【题型】填空题　【知识点】平面几何　【难度】medium
如图，画一个正三角形，不画第三边；接着画正方形，对这个正方形，不画第四边；接着画正五边形，对这个正五边形不画第五边；接着画正六边形，…，这样无限画下去，形成一条无穷伸展的等边折线，称为比尔折线。设第 \(n\) 条线段与第 \(n+1\) 条线段所夹的角为 \(\theta_n\ (n \in \mathbf{N}^*), \theta_n \in (0,\pi)\)，则 \(\theta_{2020} = \underline{\ \ \ \ \ \ \ \ }\)。

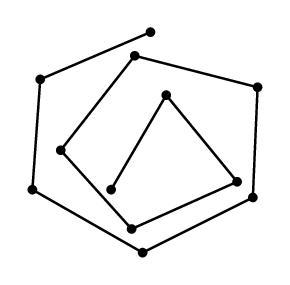
【解答】
\textbf{【答案】} \(\boldsymbol{174.46^\circ}\)

\noindent
\textbf{【知识点】} 求等差数列前 \(n\) 项和、图与形中的归纳推理

\noindent
\textbf{【分析】} 根据正三角形、正方形、正五边形的角的度数规律，类比出 \(n\) 边形 \(n-1\) 个角的度数表达式，再计算出 2022 条线段所在的正多边形的边数，进一步求出夹角。

\noindent
\textbf{【详解】} 第一条线段与第二条线段所夹的角 \(\theta_1 = 60^\circ\)，由此类推，\(\theta_2 = 90^\circ\)，\(\theta_3 = 90^\circ\)，
\[
\theta_4 = 108^\circ,\ \theta_5 = 108^\circ,\ \theta_6 = 108^\circ,\ \theta_7 = 120^\circ,\ \theta_8 = 120^\circ,\ \theta_9 = 120^\circ,\ \theta_{10} = 120^\circ,\ \dots
\]

观察规律，三角形会有 1 个相等的角，并且角的度数恰好是其内角的度数，
正方形有 2 个 \(90^\circ\)，正五边形有 3 个 \(108^\circ\)，正六边形有 4 个 \(120^\circ\)，…，…
\[
\therefore n\ \text{多边形有}\ n-2\ \text{个}\ \frac{180^\circ(n-2)}{n},
\]

又观察图形得：正三角形画 2 条线段，正方形画 2 条线段，正五边形画 3 条线段，正六边形画 4 条线段，…，…，
正 \(n\) 边形画 \(n-2\) 条线段；

\[
\therefore \text{画到正}\ n\ \text{多边形时，画线段的条数为}\ m = 2 + 2 + 3 + 4 + \dots + (n-2) = 2 + \frac{n(n-3)}{2},
\]

当 \(n = 65\) 时，\(m = 2017\)；当 \(n = 66\) 时，\(m = 2081\)，

\[
\therefore \text{第 2022 条线段应在正 65 边形中，}\ \therefore \theta_{2022} = \frac{180^\circ \times 63}{65} \approx 174.46^\circ
\]

故答案为：\(\boldsymbol{174.46^\circ}\)。